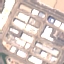
Land use / land cover: Industrial